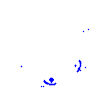
Particle: proton